Question: I selected rows from a view (the where clauses in the view are on static data).
If I run the SQL below I get the same results everytime.
I expect the recordsIds to be the same and in the same order, but they are totally different!
I'm using SQL SEVER 2012.
Can anyone explain why this results are different?

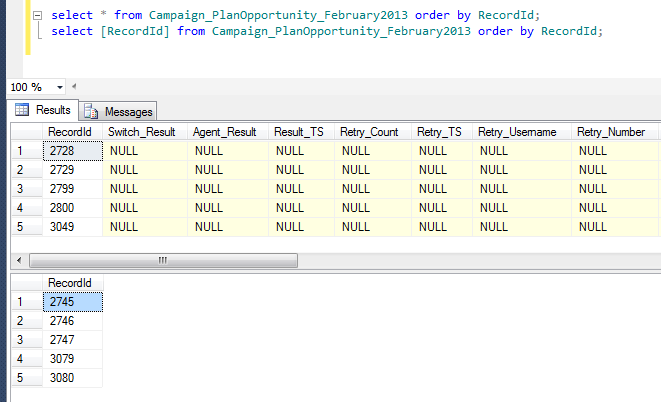
Answer: We would have to see the definition of the view. Let's say the view were defined as
'''
select top 5 * from MyTable
'''
That view could return 5 different rows every time it is called.
Or perhaps the view is designed to return randomly selected rows.